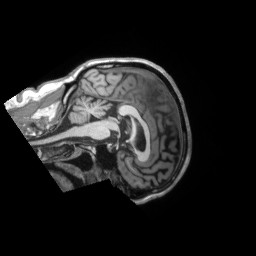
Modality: T1w
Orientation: sagittal
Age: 63
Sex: male
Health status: ill
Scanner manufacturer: siemens
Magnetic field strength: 3 T
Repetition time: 2.2 s
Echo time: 0.00157 s